Question: I have this graph with multiple axes. Note that the "kW" axis is positioned flush with the grid itself, and despite it being colored, you can hardly tell that it is red.
My goal is to make the axis stand out in its assigned color -- how?

I imagine there may be a way to slightly move the axis away from the grid, but maybe there are other ways to accomplish what I want, such as making the right border of the grid red, or the like. I will accept any answer that aligns with my goal, as long as the result looks good.
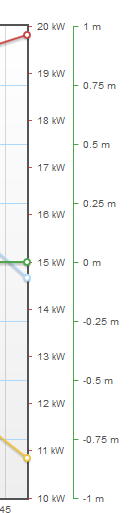
Answer: solved it via
'''
"grid" : {
borderWidth: {
top: 0,
bottom: 1,
left: 0,
right: 1
},
borderColor: {right: "red"}
}
'''
where borderWidth had to be defined for borderColor to be set